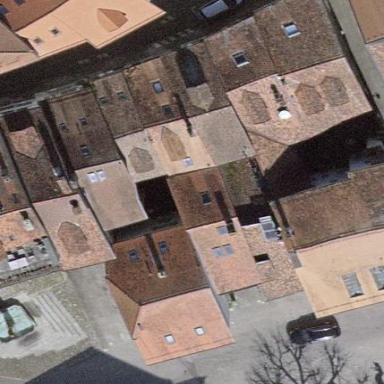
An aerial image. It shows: House with half-hipped roof shape.